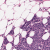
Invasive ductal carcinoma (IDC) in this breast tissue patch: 1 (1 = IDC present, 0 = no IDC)